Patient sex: F
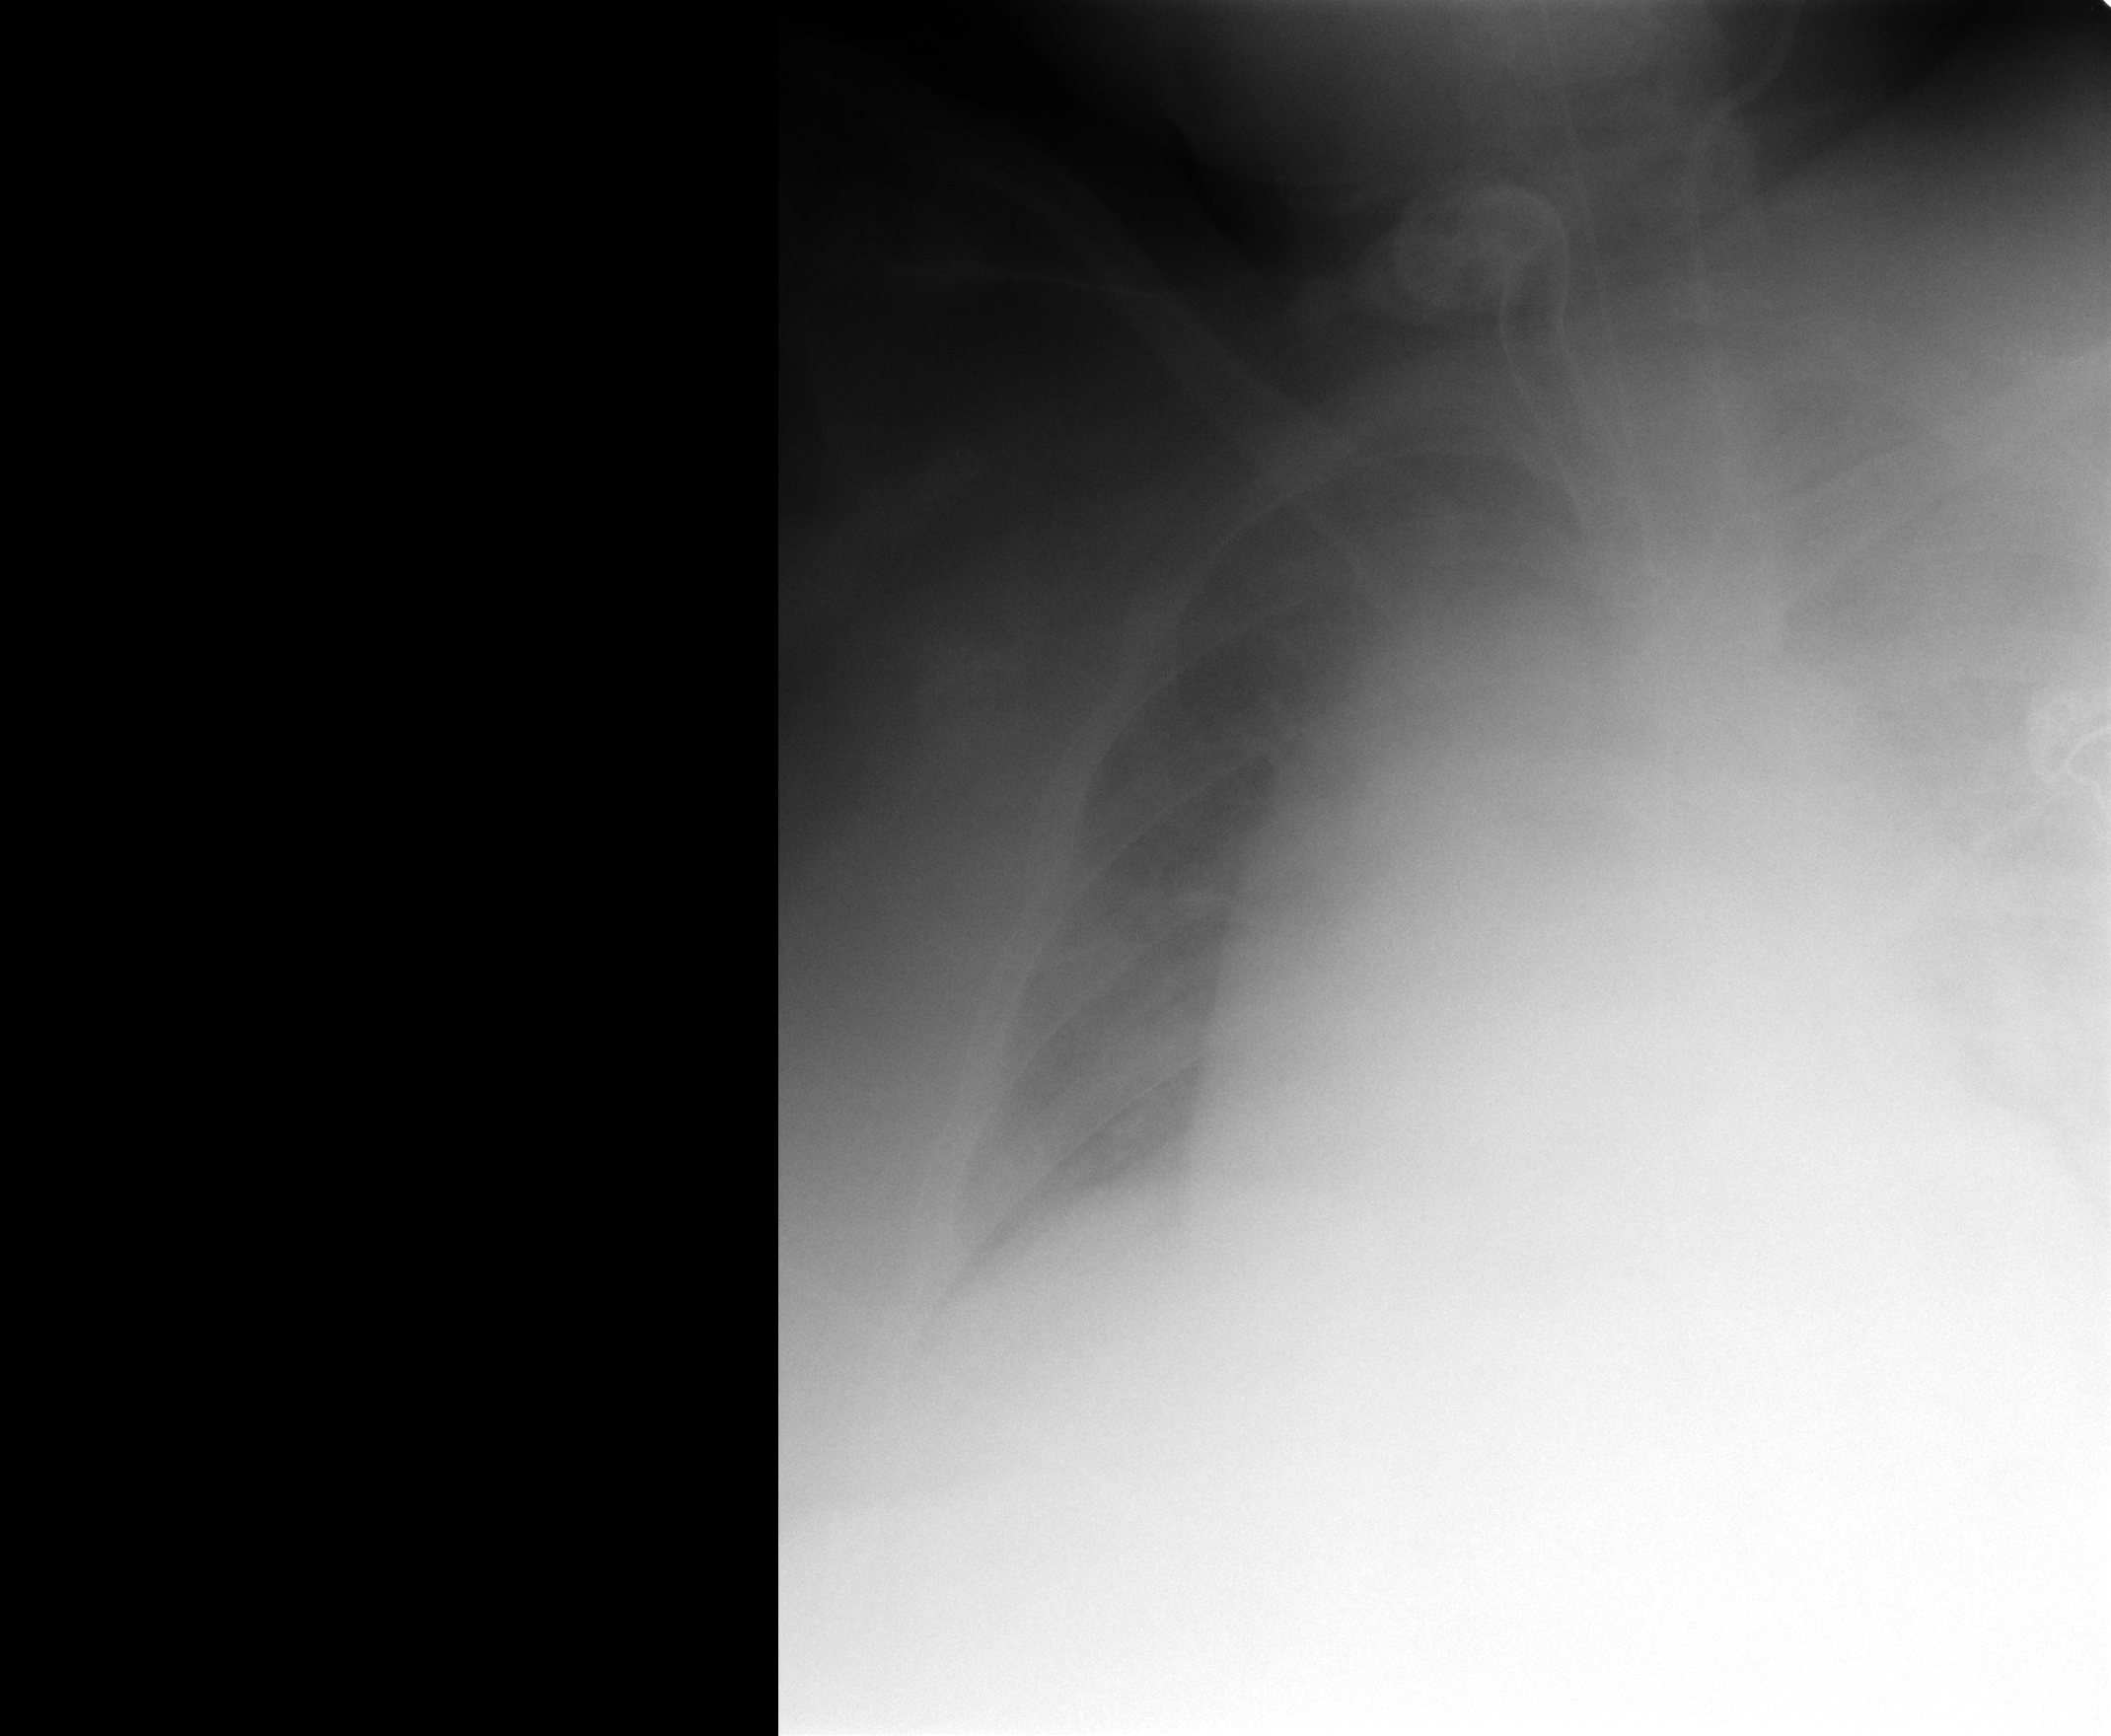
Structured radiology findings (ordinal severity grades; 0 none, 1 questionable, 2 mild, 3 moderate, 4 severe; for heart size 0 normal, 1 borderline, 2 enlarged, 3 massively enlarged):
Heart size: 2
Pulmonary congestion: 2
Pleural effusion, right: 0
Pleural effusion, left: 1
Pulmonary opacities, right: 2
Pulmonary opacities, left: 2
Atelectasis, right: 1
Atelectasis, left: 2